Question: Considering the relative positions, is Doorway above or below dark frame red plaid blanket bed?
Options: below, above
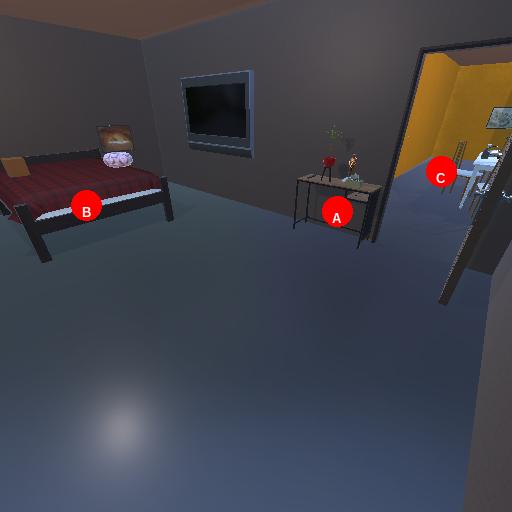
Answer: below